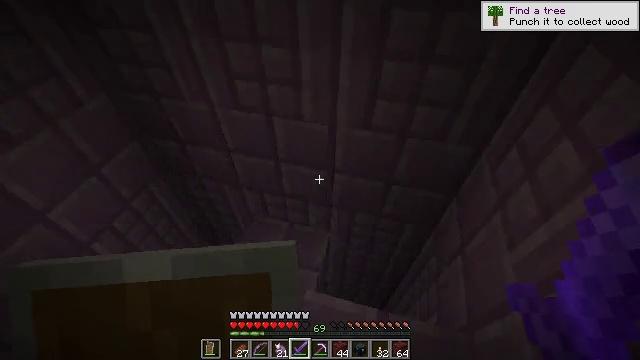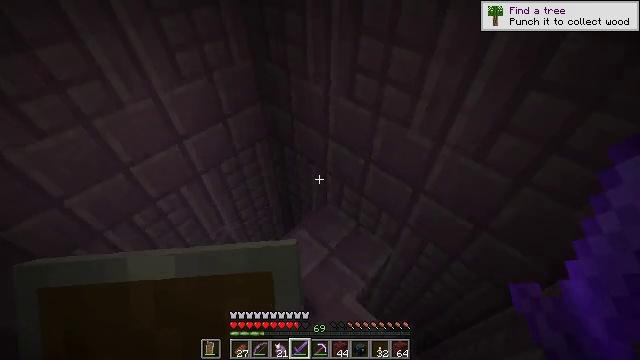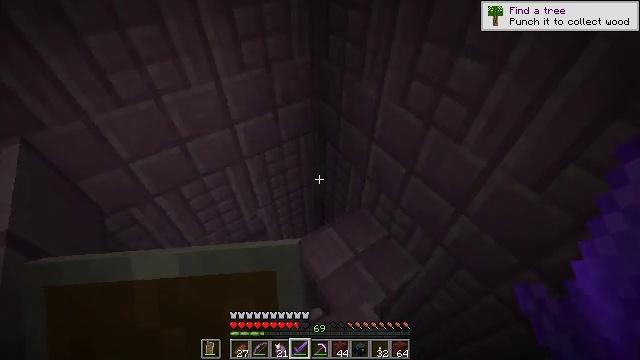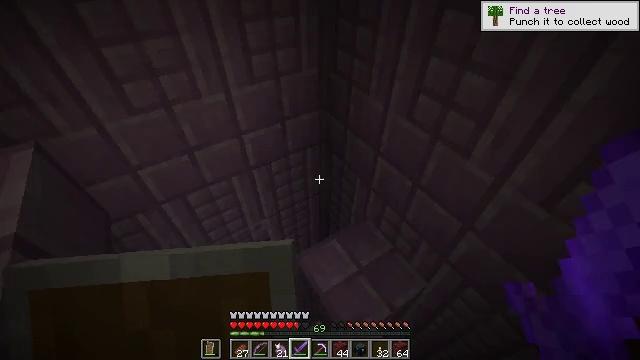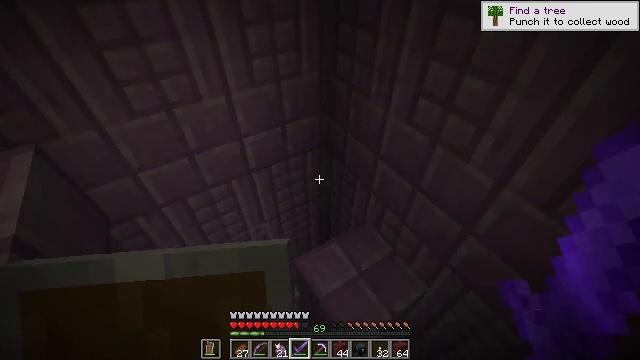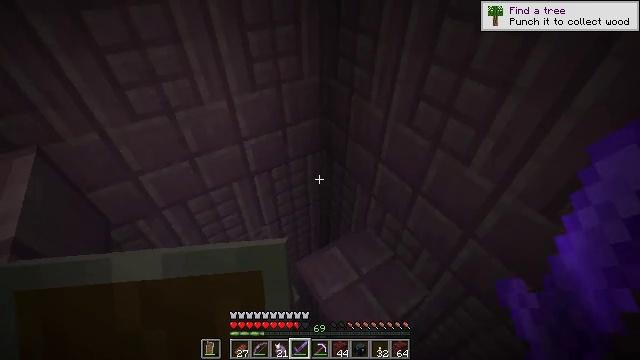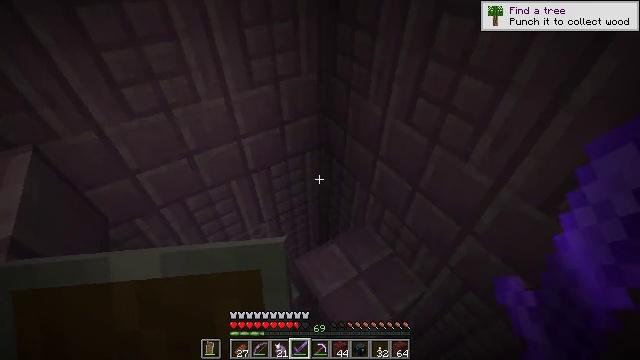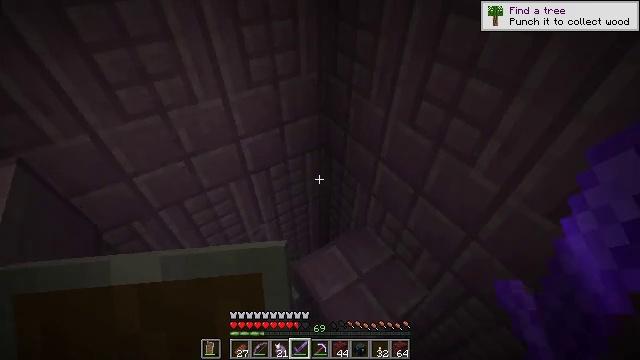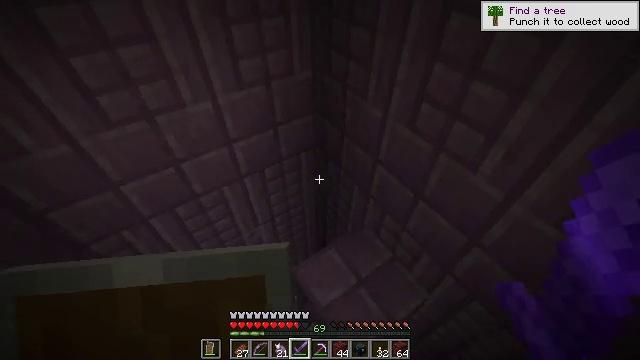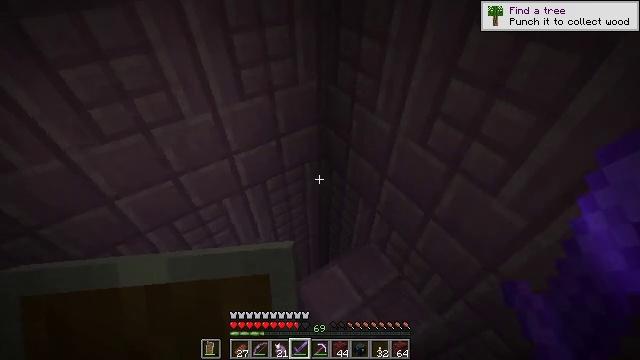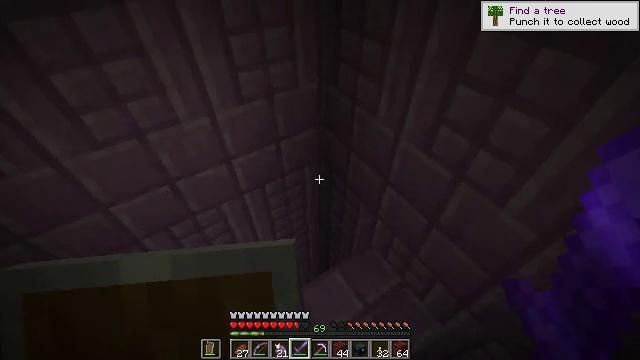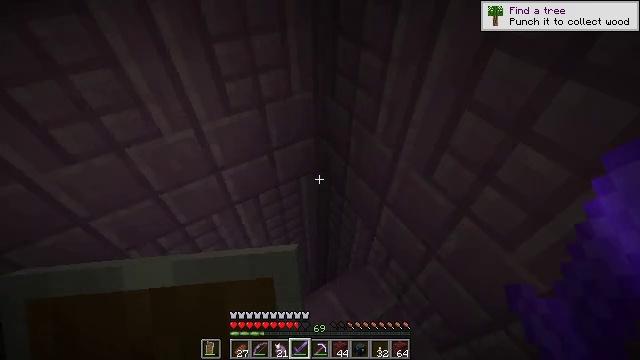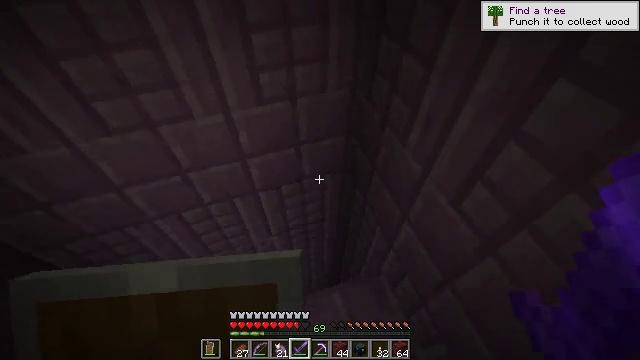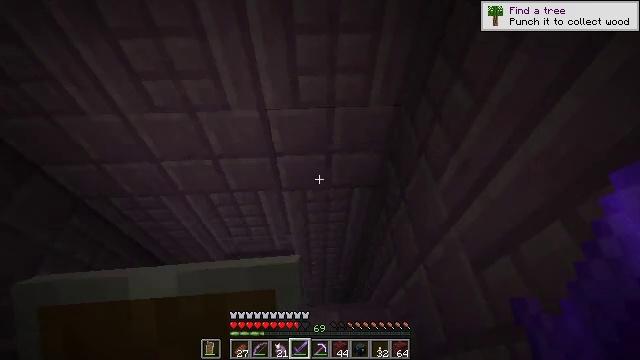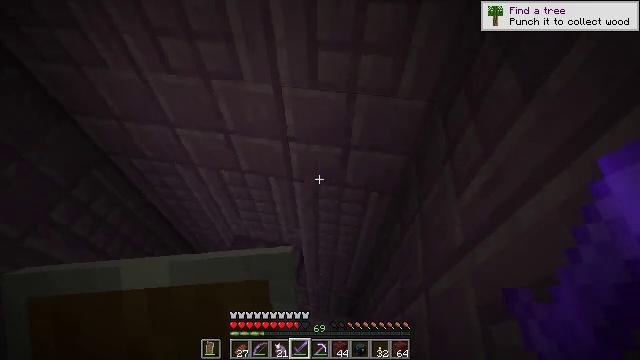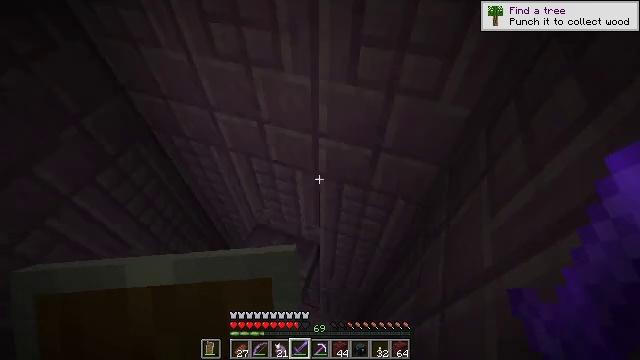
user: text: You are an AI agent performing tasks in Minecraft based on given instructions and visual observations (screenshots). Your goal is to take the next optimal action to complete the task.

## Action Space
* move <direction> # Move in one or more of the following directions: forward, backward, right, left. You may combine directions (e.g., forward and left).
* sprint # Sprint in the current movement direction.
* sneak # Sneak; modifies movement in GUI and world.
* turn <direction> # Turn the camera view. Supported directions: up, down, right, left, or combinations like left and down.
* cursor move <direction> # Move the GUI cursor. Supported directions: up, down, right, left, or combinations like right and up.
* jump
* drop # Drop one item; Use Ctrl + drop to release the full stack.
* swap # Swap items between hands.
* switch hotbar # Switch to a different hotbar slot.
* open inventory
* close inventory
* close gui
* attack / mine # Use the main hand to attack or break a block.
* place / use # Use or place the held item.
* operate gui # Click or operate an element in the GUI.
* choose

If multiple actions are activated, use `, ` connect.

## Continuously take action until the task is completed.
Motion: motion action
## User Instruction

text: Defeat an enderman.
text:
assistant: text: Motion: turn left
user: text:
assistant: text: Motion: turn left
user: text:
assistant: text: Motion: turn left and up
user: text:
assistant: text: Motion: no_op
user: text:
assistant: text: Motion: no_op
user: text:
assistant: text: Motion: no_op
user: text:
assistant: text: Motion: move forward
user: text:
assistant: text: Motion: move forward, turn right and down
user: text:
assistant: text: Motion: move forward
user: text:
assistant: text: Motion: move forward and move right
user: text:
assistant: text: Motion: move forward and move right, turn left and down
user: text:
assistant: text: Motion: move forward and move right, turn left and down
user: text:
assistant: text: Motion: move forward and move right, turn left
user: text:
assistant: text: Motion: turn left
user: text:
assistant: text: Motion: turn left
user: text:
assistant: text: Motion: turn left
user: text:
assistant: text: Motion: turn left
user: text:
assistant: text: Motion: turn left
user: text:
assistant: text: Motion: turn left
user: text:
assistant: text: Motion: no_op
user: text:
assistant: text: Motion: move forward
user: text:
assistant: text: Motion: move forward
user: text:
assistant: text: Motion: move forward, turn left
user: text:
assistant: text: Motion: move forward, turn left
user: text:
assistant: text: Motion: move forward, turn left
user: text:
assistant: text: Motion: move forward, turn left
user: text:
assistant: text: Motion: turn left
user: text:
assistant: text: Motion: turn left and down
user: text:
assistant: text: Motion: turn left
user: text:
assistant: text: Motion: turn left